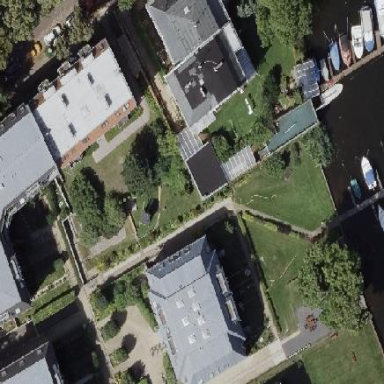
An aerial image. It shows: Hipped-roof building with apartments.